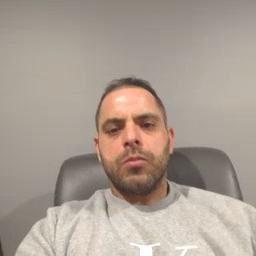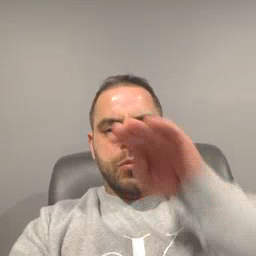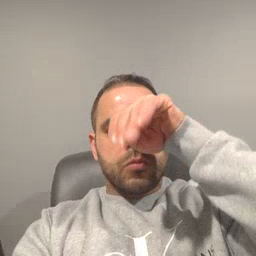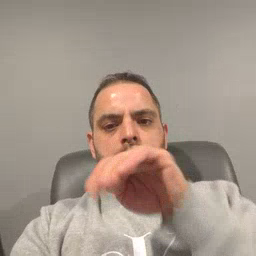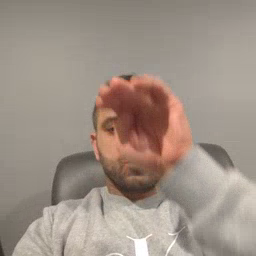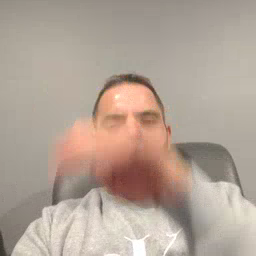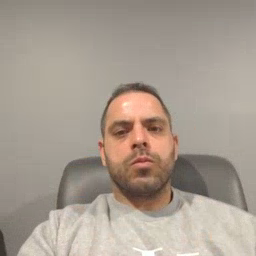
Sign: elephant